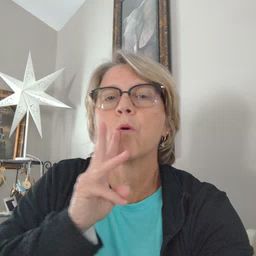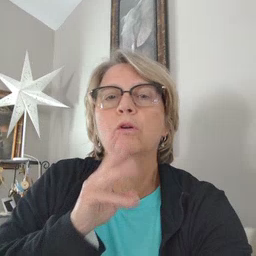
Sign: water